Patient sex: F
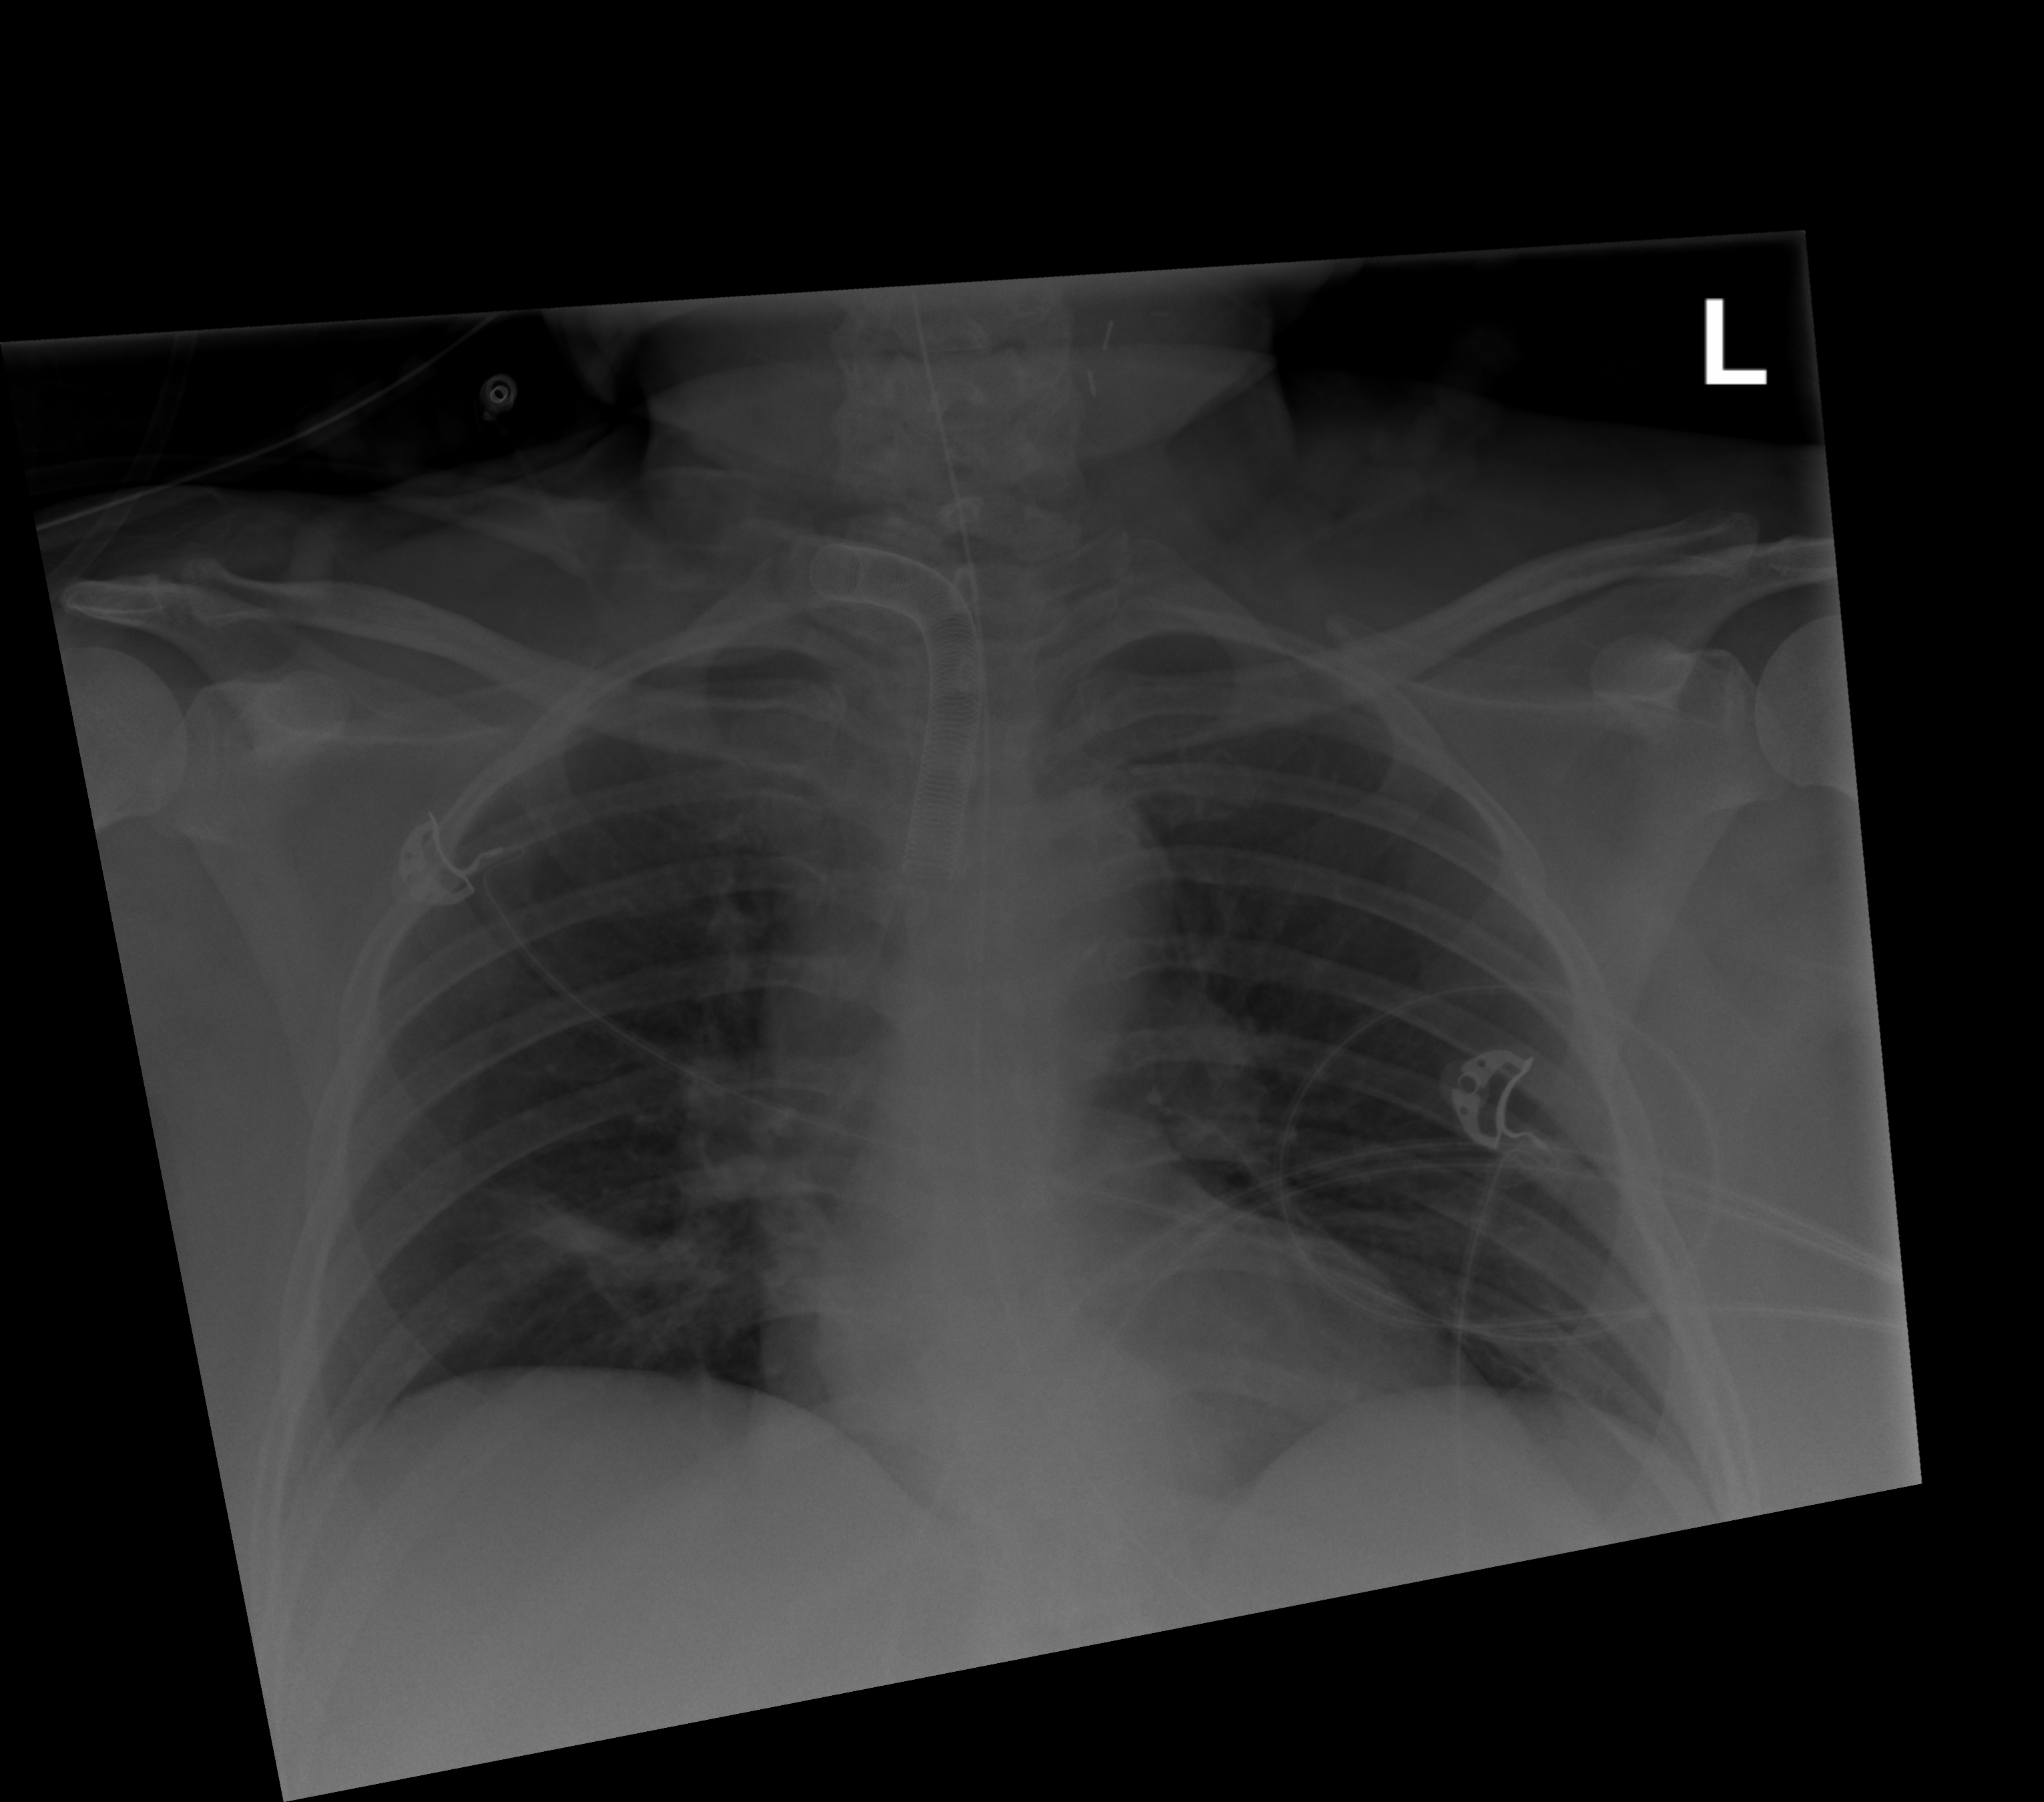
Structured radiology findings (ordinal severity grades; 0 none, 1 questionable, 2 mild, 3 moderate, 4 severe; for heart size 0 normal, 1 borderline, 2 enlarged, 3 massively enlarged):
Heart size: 0
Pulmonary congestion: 0
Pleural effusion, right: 2
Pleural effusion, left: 0
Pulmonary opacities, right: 0
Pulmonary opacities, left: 0
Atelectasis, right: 2
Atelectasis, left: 0